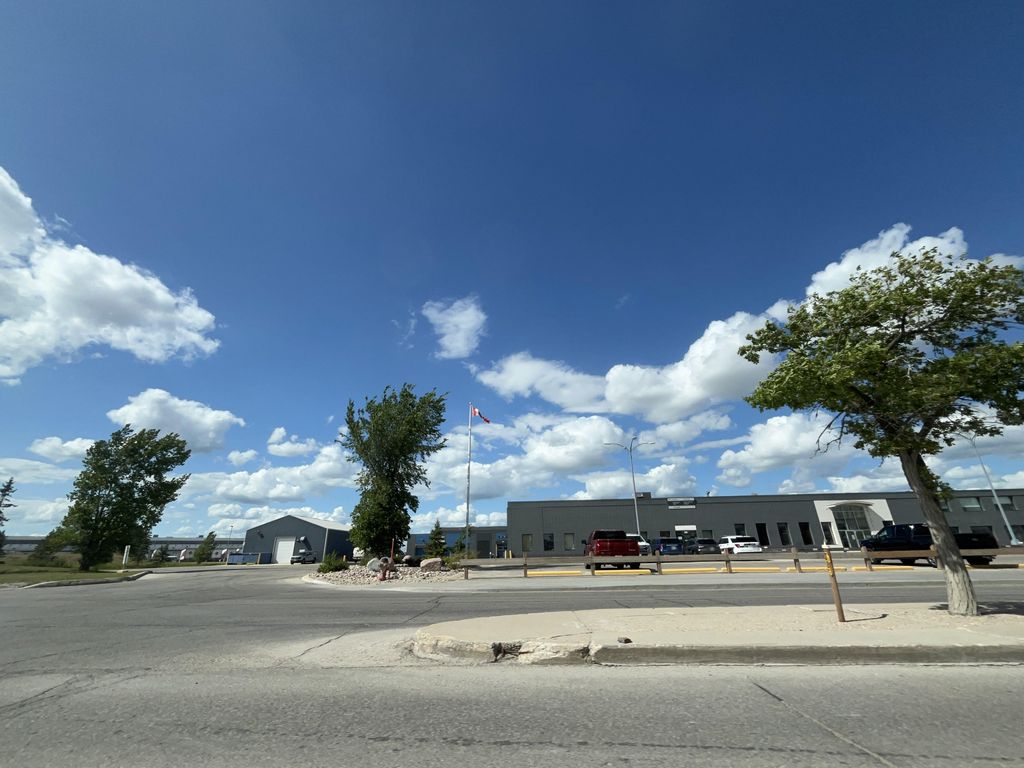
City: winnipeg